Question: I found something interesting while playing around with 'System.ComponentModel.TypeDescriptor':
'''
public class Person
{
public string Name { get; set; }
public int Age { get; set; }
public DateTime DateOfBirth { get; set; }
public Enum Enum { get; set; }
}
public class Program
{
public static void Main(string[] args)
{
var person = new Person();
var typeDescriptionProvider = TypeDescriptor.AddAttributes(person, new DescriptionAttribute("Some description of this person"));
// Returns no attributes if person is a *struct* instance,
// but does return the DescriptionAttribute if person is a *class* instance
--> var descriptionAttributes = TypeDescriptor.GetAttributes(person).OfType<DescriptionAttribute>().ToList();
// Always returns the DescriptionAttribute
var descriptionAttributesUsingTdp = typeDescriptionProvider.GetTypeDescriptor(person).GetAttributes().OfType<DescriptionAttribute>().ToList();
Console.ReadLine();
}
}
'''
When the definition of 'Person' is a class, the line of code with the '-->' finds and returns the 'DescriptionAttribute' just fine.
When I change 'Person' to a struct, the code does not find the 'DescriptionAttribute'.

What is the rationale behind this difference? Is there some magic going on for reference types that is absent for value types?
I know that the line of code below the '-->' returns the attribute regardless of whether the instance of Person is a class or a struct. This is because <URL>.
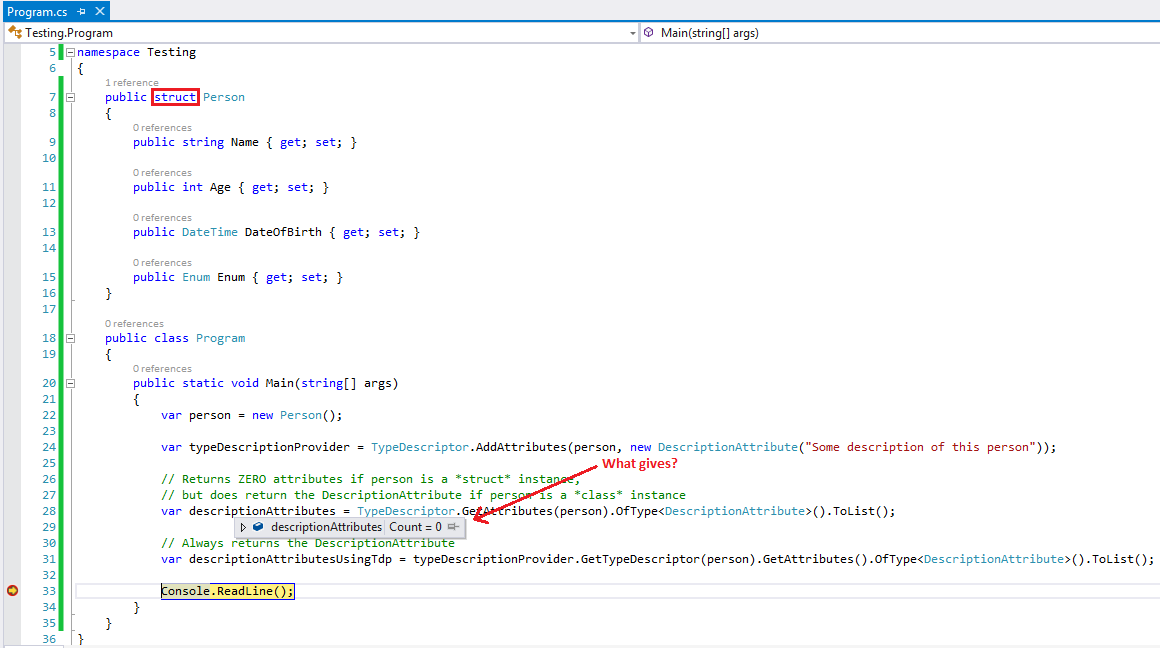
Answer: 'TypeDescriptor.GetAttributes(person)''Person'
<URL> use reference equality to find objects in 'TypeDescriptor''s internal cache. If 'Person' is a class, then the 'person' arguments in those two method calls reference the same instance. However, if 'Person' is a struct, then the 'person' arguments get boxed independently into instances, so 'GetAttributes' is unable to find the original 'person'.
If 'person' is only boxed once, then the code works as expected:
'''
object person = new Person(); // 'object' instead of 'var'
'''
'typeDescriptionProvider.GetTypeDescriptor(person).GetAttributes()'
The <URL> -- and get your attribute back:
'''
var descriptionAttributesUsingTdp = typeDescriptionProvider.GetTypeDescriptor(42)
.GetAttributes().OfType<DescriptionAttribute>().ToList();
// descriptionAttributesUsingTdp.Count == 1
'''
Based on this behavior, my guess is that the 'typeDescriptionProvider' returned by 'TypeDescriptor.AddAttributes(person, ...)' is not associated with the 'person'. Instead, it represents a plug-in that can add your attribute to object, and 'GetTypeDescriptor' is the method that does so.